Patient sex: M
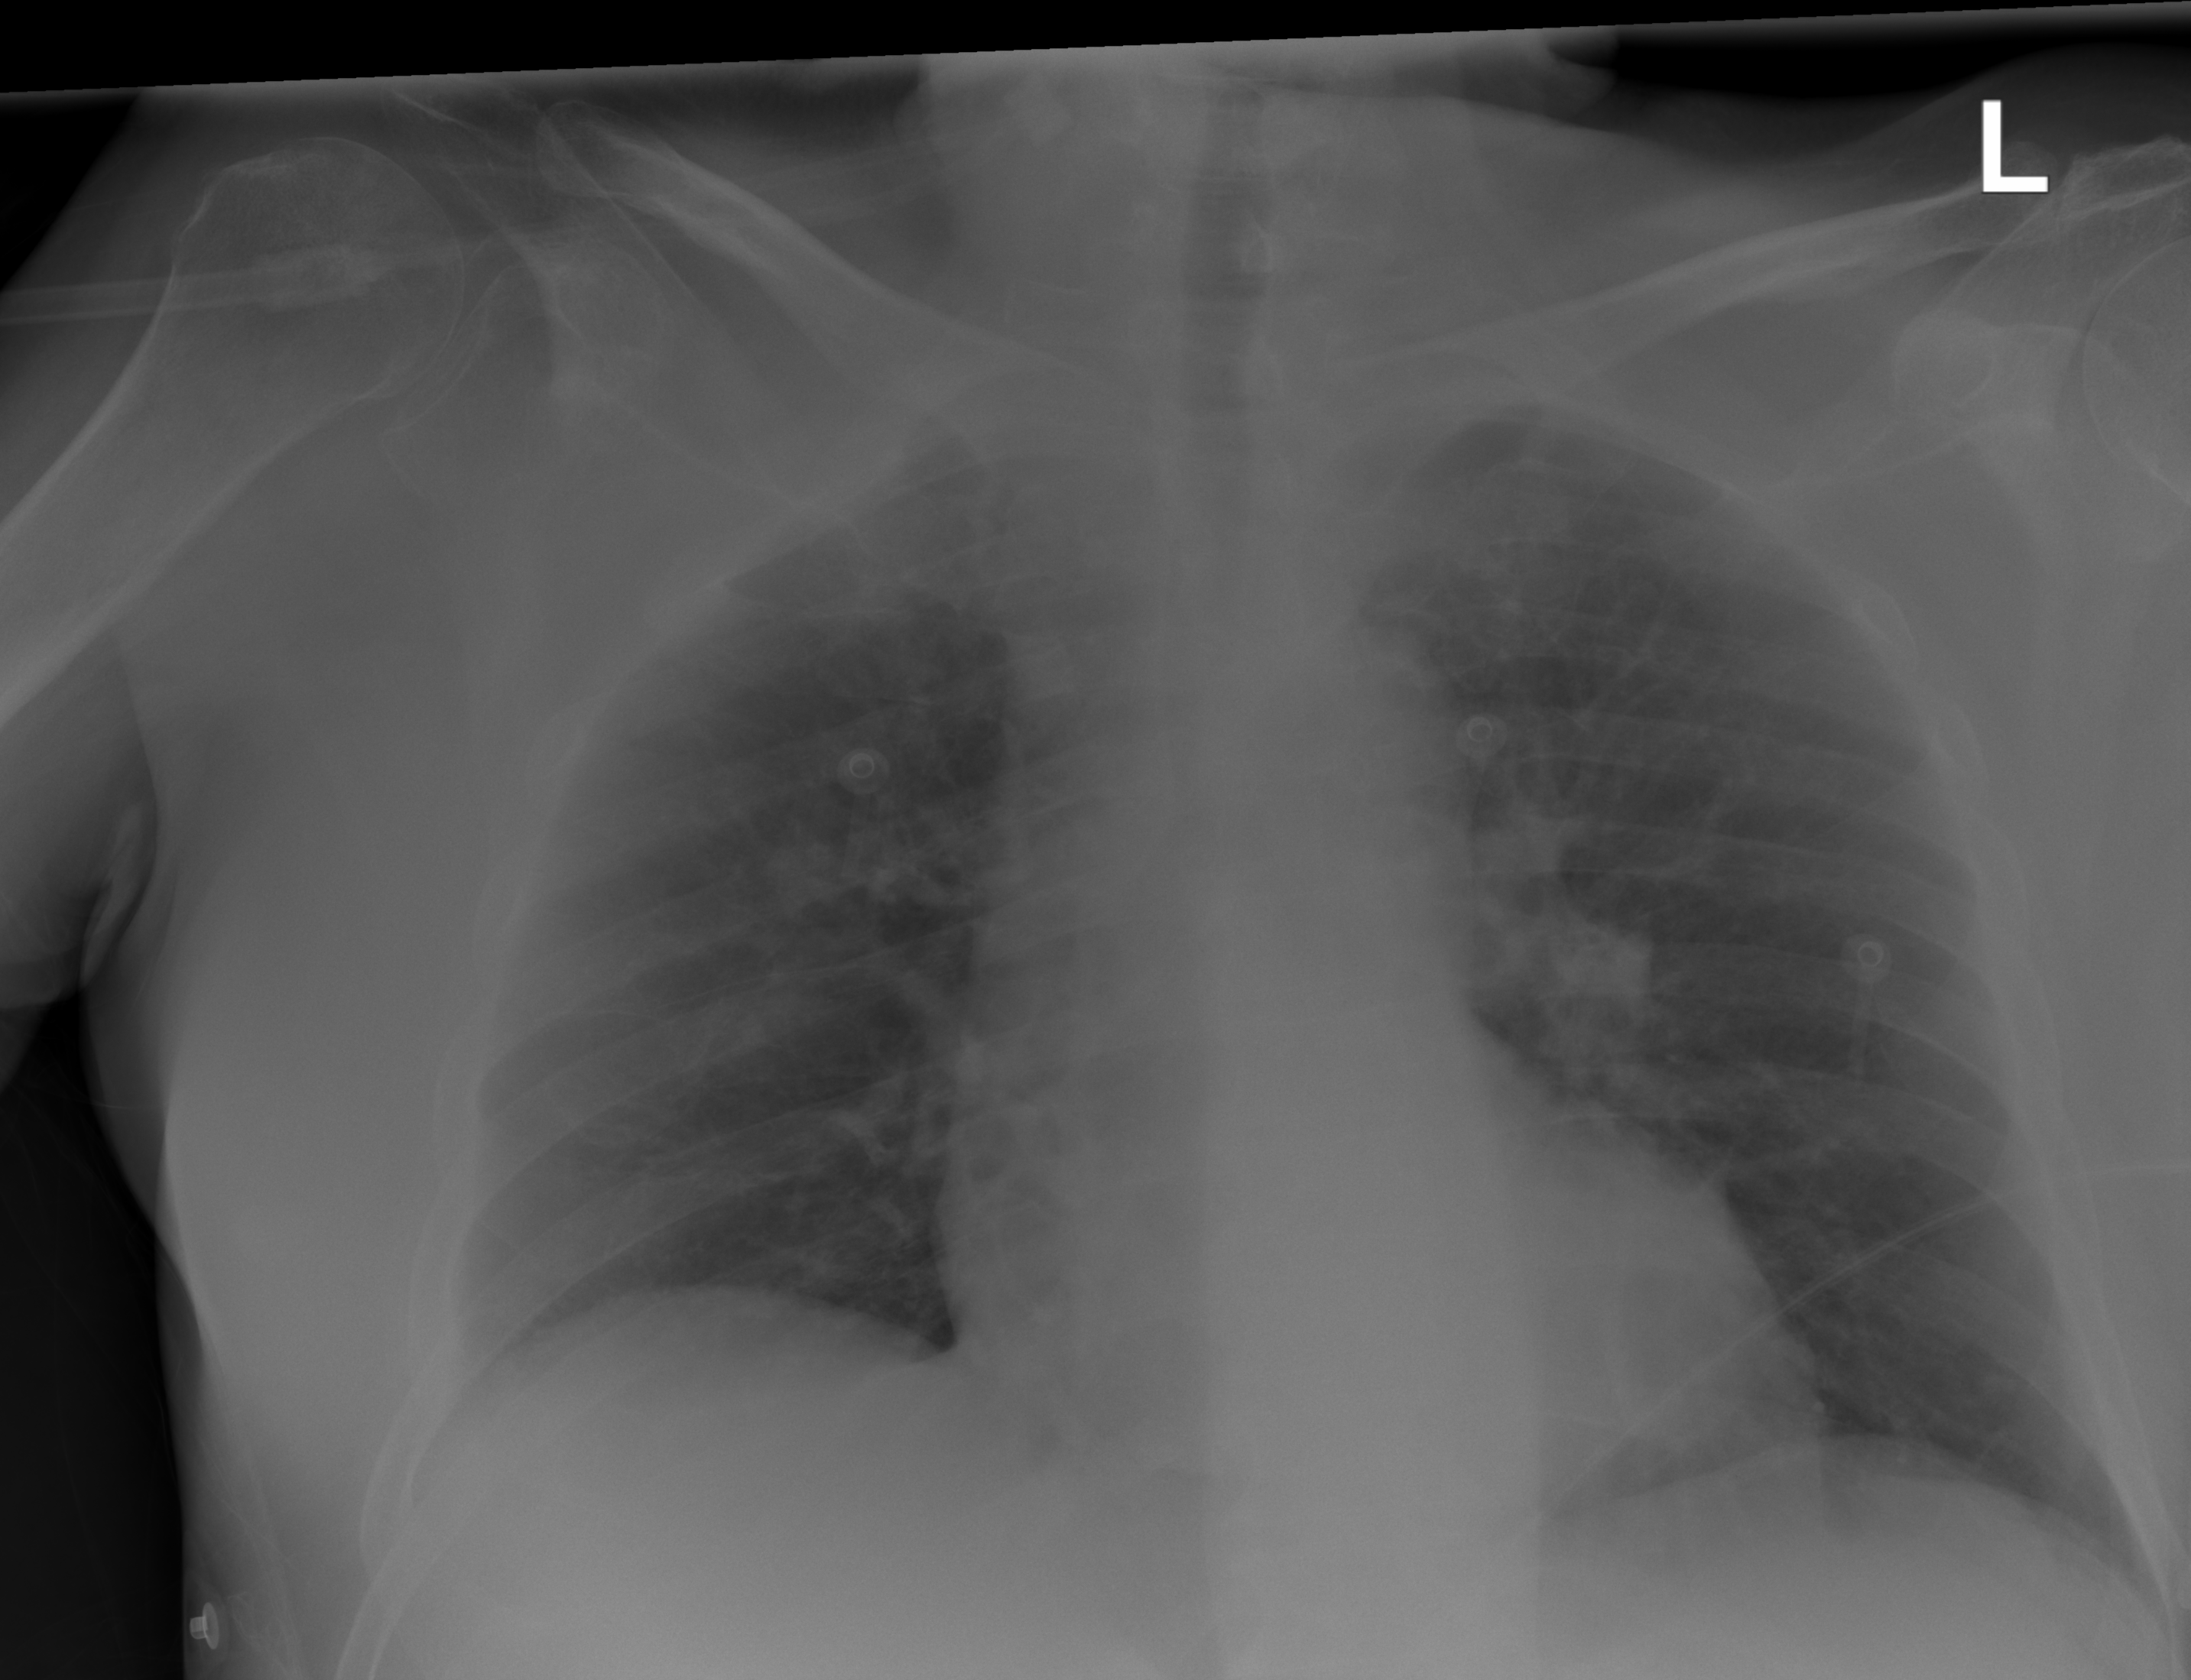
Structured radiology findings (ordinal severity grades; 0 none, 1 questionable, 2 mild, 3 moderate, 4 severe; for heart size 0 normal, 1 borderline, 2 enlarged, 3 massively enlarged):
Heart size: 0
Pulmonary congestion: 0
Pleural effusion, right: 2
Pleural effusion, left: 2
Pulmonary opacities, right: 0
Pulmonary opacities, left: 0
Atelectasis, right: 0
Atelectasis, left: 0